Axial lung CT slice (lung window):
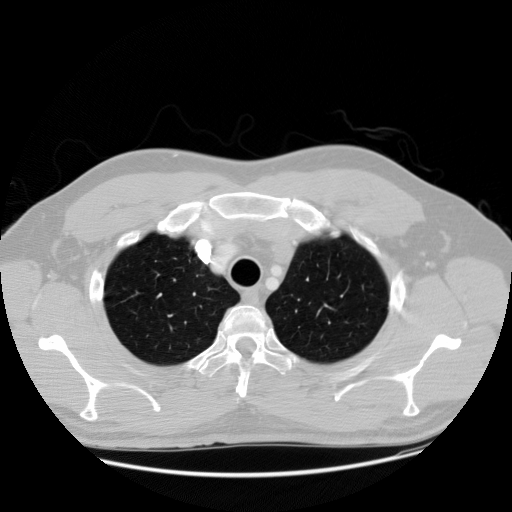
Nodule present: no